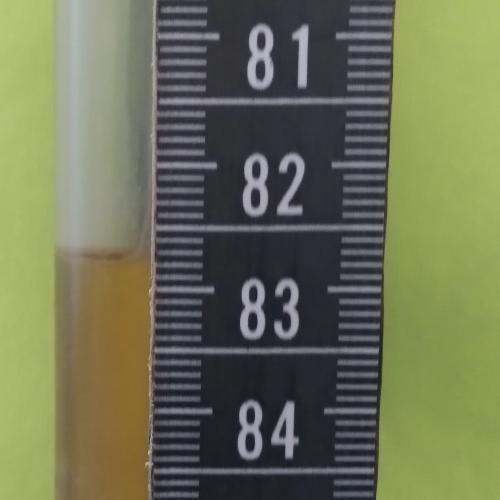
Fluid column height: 82.7 cm